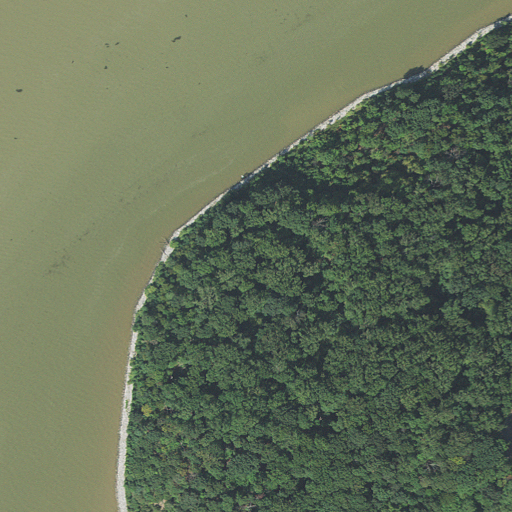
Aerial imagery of cape in Maryland named Rocky Point containing open water, deciduous forest, mixed forest, evergreen forest, grassland, barren land, and herbaceous wetlands